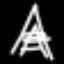
Label: The Eiffel Tower